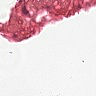
Metastatic tissue present: no